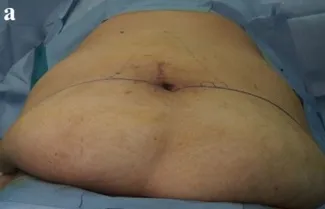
Procedure of panniculectomy. . (a) Incised line was designed such that cranial line was at the umbilicus and the caudal end was at the superior anterior iliac spine.
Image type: medical_photograph (other_medical_photograph)